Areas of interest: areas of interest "Swimming Pool"
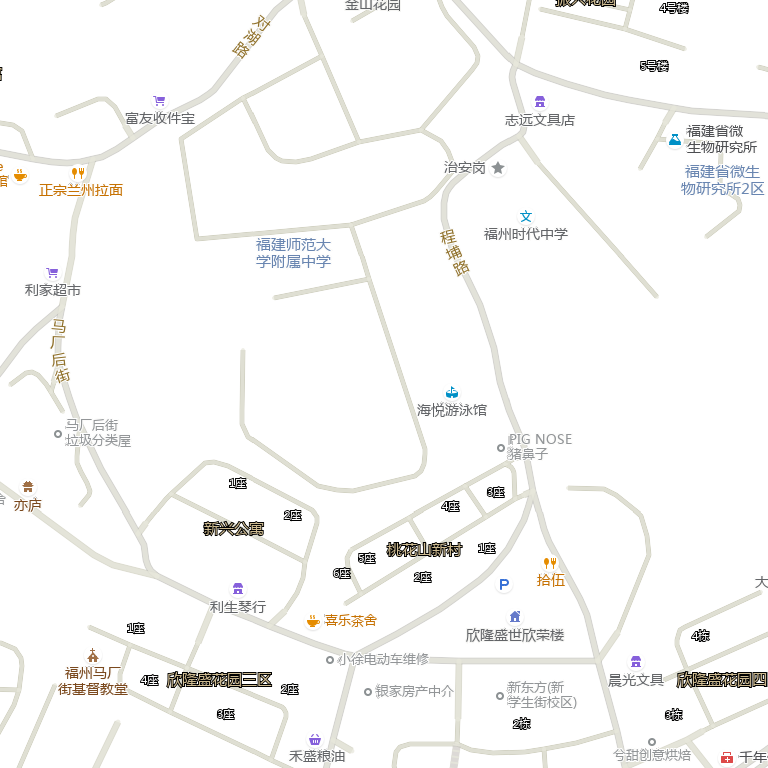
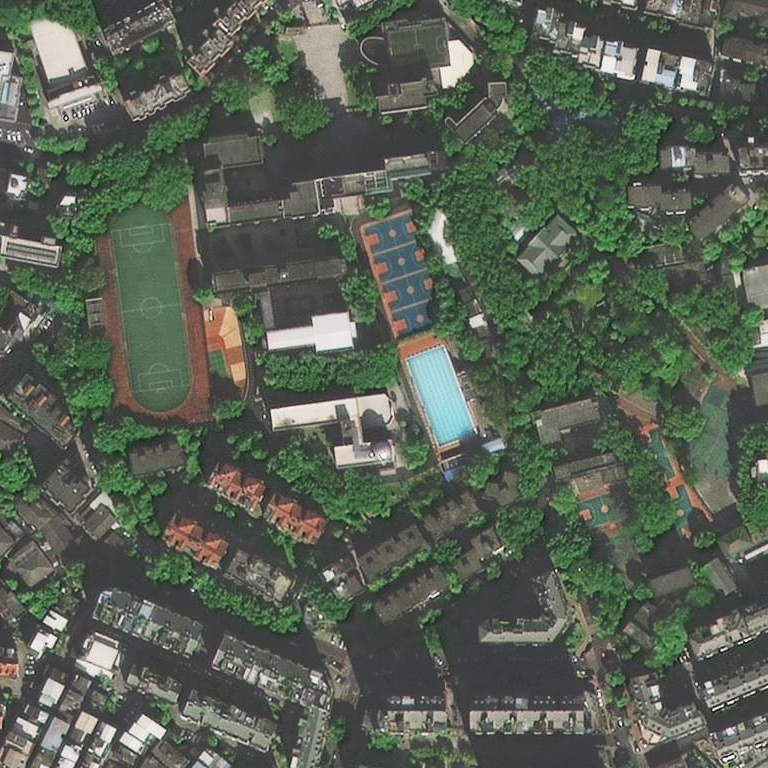